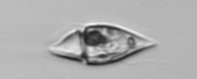
Label: Amphidinium